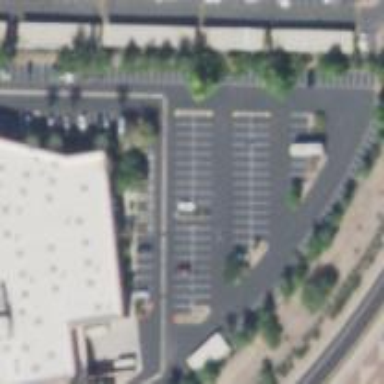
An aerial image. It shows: Parking space.